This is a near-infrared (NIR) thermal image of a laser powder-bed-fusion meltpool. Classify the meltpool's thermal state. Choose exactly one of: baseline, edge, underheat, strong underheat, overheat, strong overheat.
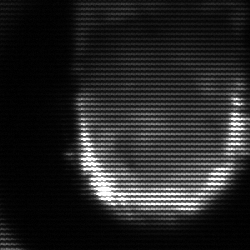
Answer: baseline